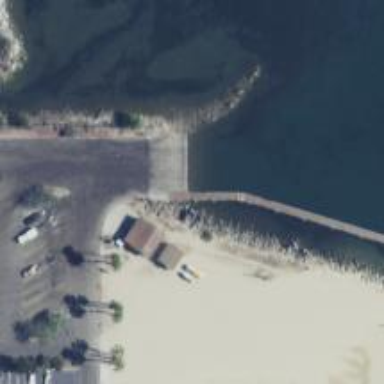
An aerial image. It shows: Slipway on leisure land.